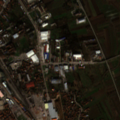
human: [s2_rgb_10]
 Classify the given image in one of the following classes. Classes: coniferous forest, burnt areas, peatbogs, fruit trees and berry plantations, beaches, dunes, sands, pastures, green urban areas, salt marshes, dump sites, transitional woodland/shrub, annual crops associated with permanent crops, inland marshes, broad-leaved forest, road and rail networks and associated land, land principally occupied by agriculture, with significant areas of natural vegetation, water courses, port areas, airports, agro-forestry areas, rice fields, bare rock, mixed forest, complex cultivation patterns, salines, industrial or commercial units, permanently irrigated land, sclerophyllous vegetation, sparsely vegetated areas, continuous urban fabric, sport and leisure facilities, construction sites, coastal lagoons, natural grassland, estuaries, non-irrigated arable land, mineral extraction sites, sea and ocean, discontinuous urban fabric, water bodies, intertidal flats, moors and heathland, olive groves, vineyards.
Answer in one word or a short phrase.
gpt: discontinuous urban fabric, industrial or commercial units, non-irrigated arable land